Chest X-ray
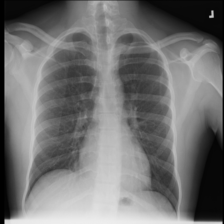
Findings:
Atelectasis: negative
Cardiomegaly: negative
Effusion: negative
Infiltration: negative
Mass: negative
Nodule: negative
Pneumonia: negative
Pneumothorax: negative
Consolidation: negative
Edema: negative
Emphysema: negative
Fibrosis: negative
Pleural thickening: negative
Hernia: negative